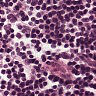
Metastatic tissue present: no